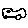
Label: car